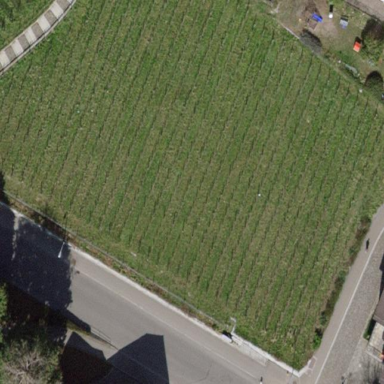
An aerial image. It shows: Vineyard with grape crops.